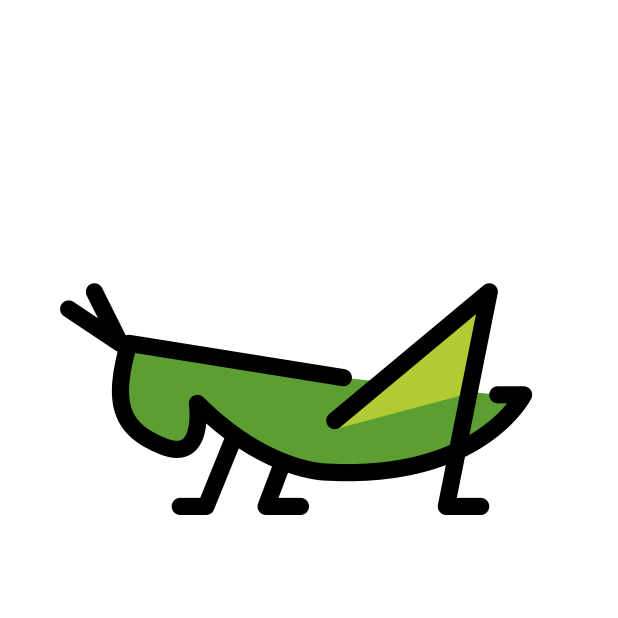
cricket